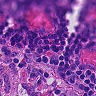
Metastatic tissue present: no